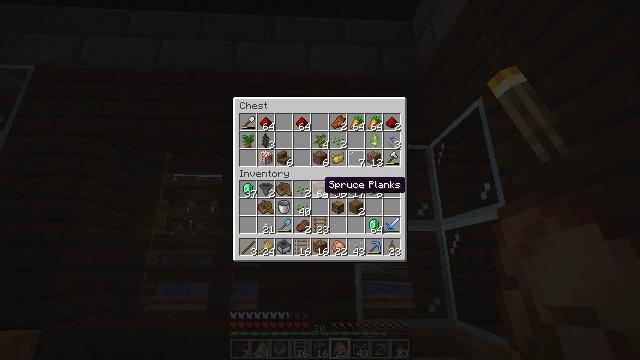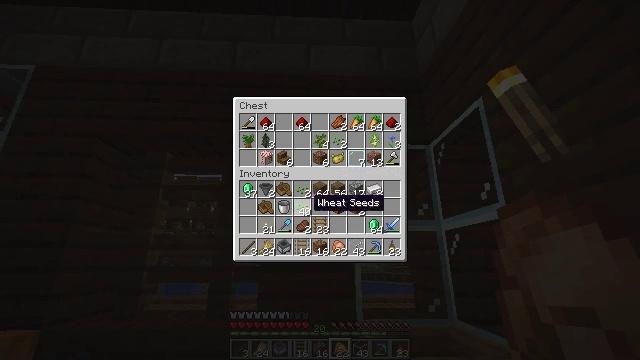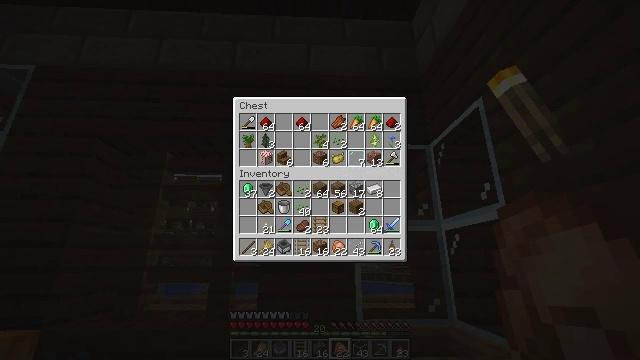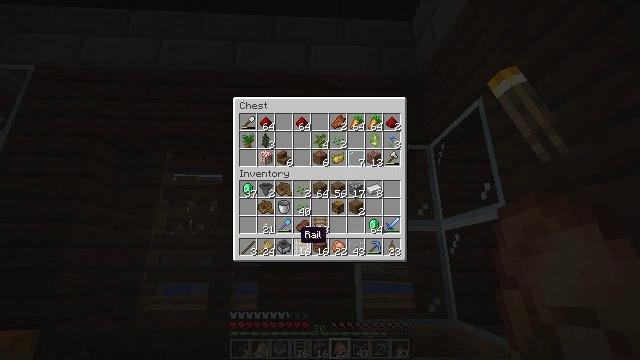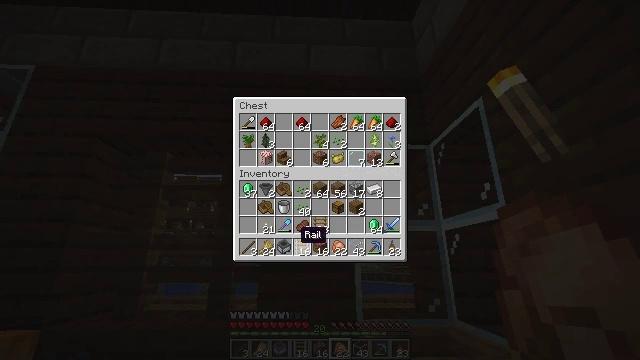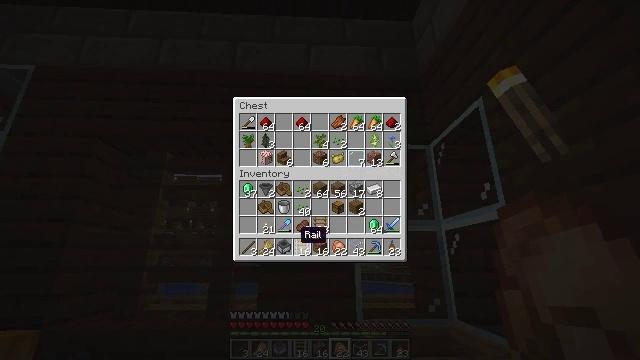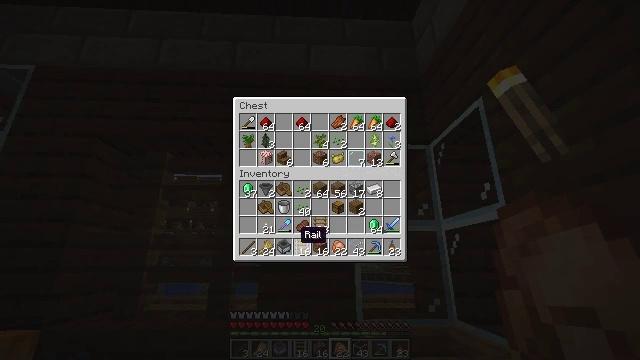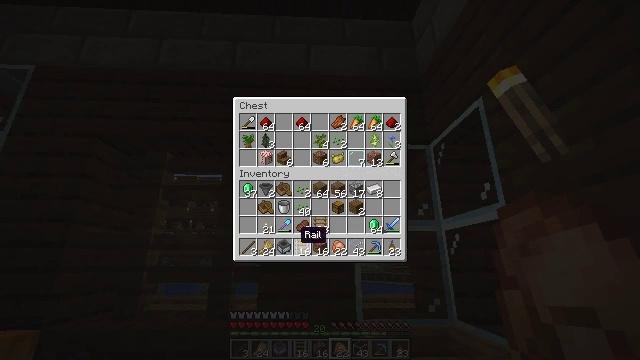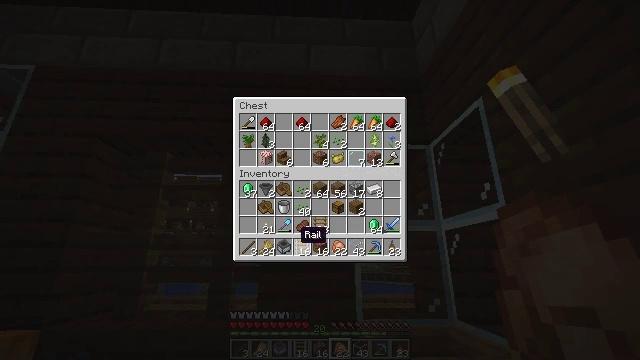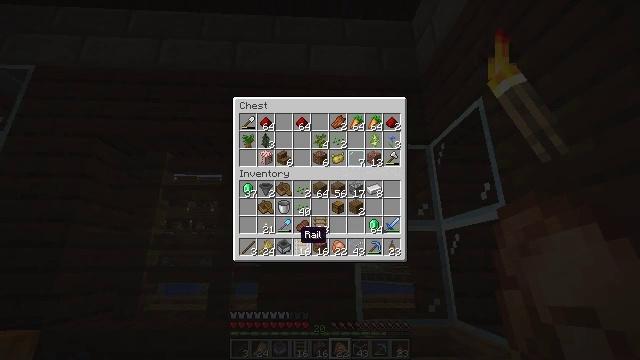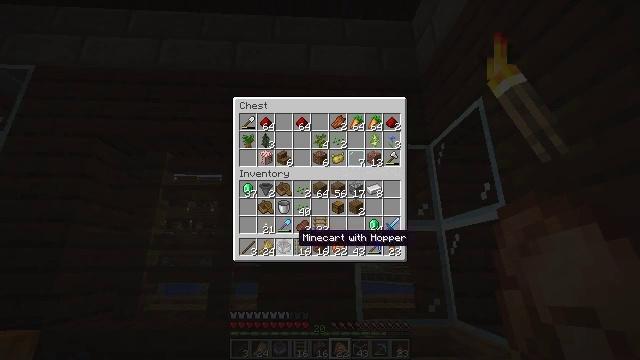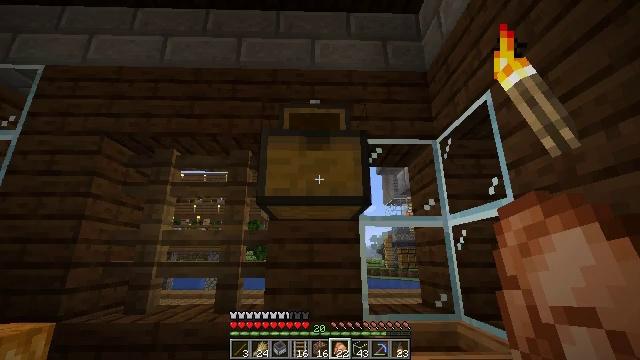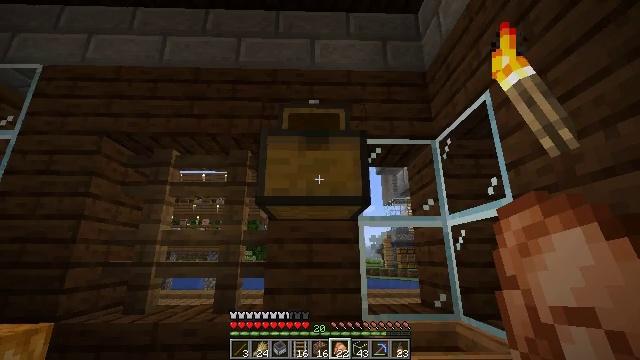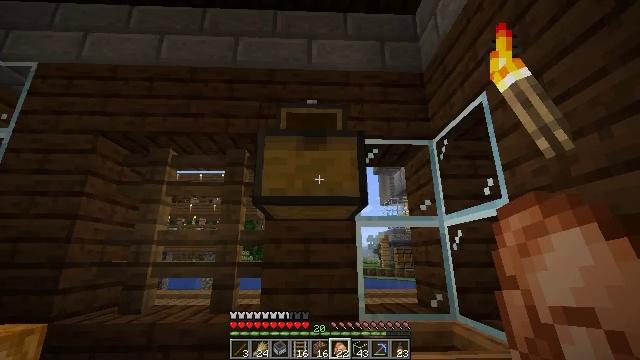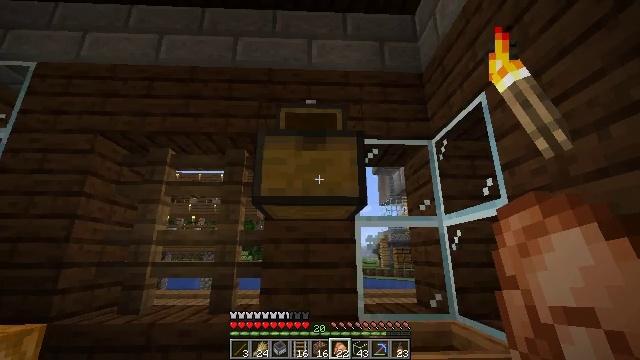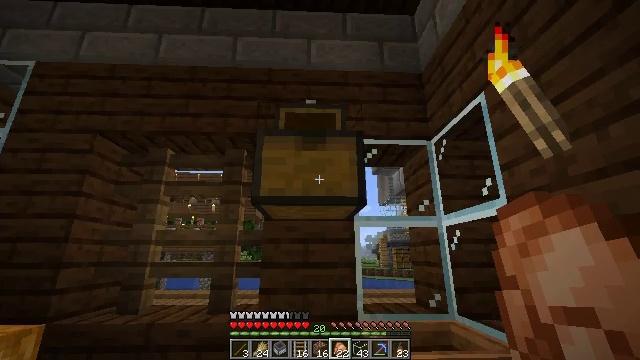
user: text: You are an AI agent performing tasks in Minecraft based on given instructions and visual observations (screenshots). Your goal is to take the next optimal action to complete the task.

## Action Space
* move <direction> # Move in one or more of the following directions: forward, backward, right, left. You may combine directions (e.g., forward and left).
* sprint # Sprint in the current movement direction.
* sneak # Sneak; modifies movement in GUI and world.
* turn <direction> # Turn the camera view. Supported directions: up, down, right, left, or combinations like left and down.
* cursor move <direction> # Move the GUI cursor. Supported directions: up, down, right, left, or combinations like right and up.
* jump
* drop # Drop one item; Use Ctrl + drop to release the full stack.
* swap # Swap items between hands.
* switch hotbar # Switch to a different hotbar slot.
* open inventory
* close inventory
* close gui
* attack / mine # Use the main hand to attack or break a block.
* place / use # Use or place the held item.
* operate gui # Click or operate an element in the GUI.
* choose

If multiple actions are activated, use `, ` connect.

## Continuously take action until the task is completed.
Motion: motion action
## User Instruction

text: Craft an observer.
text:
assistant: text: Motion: cursor move left and down
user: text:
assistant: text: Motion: cursor move left and down
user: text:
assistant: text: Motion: cursor move down
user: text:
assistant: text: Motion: no_op
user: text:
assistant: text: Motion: no_op
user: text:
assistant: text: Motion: no_op
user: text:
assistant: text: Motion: no_op
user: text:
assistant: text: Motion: no_op
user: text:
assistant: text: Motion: no_op
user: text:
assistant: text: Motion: no_op
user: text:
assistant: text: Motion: cursor move left
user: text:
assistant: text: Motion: close gui
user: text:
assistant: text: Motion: no_op
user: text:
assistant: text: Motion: no_op
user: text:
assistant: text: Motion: no_op
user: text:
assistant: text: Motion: no_op
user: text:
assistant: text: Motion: turn right
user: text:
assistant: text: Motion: turn right
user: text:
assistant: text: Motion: turn left and down
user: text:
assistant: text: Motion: turn left and down
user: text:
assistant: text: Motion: turn left and down
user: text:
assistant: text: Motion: turn left and down
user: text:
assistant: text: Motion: turn left and down
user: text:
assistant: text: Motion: turn left
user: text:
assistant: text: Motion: turn left
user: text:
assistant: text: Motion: turn left and down
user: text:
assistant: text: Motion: turn left and down
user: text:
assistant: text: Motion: turn left and down
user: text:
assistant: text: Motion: no_op
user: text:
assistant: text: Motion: no_op